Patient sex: M
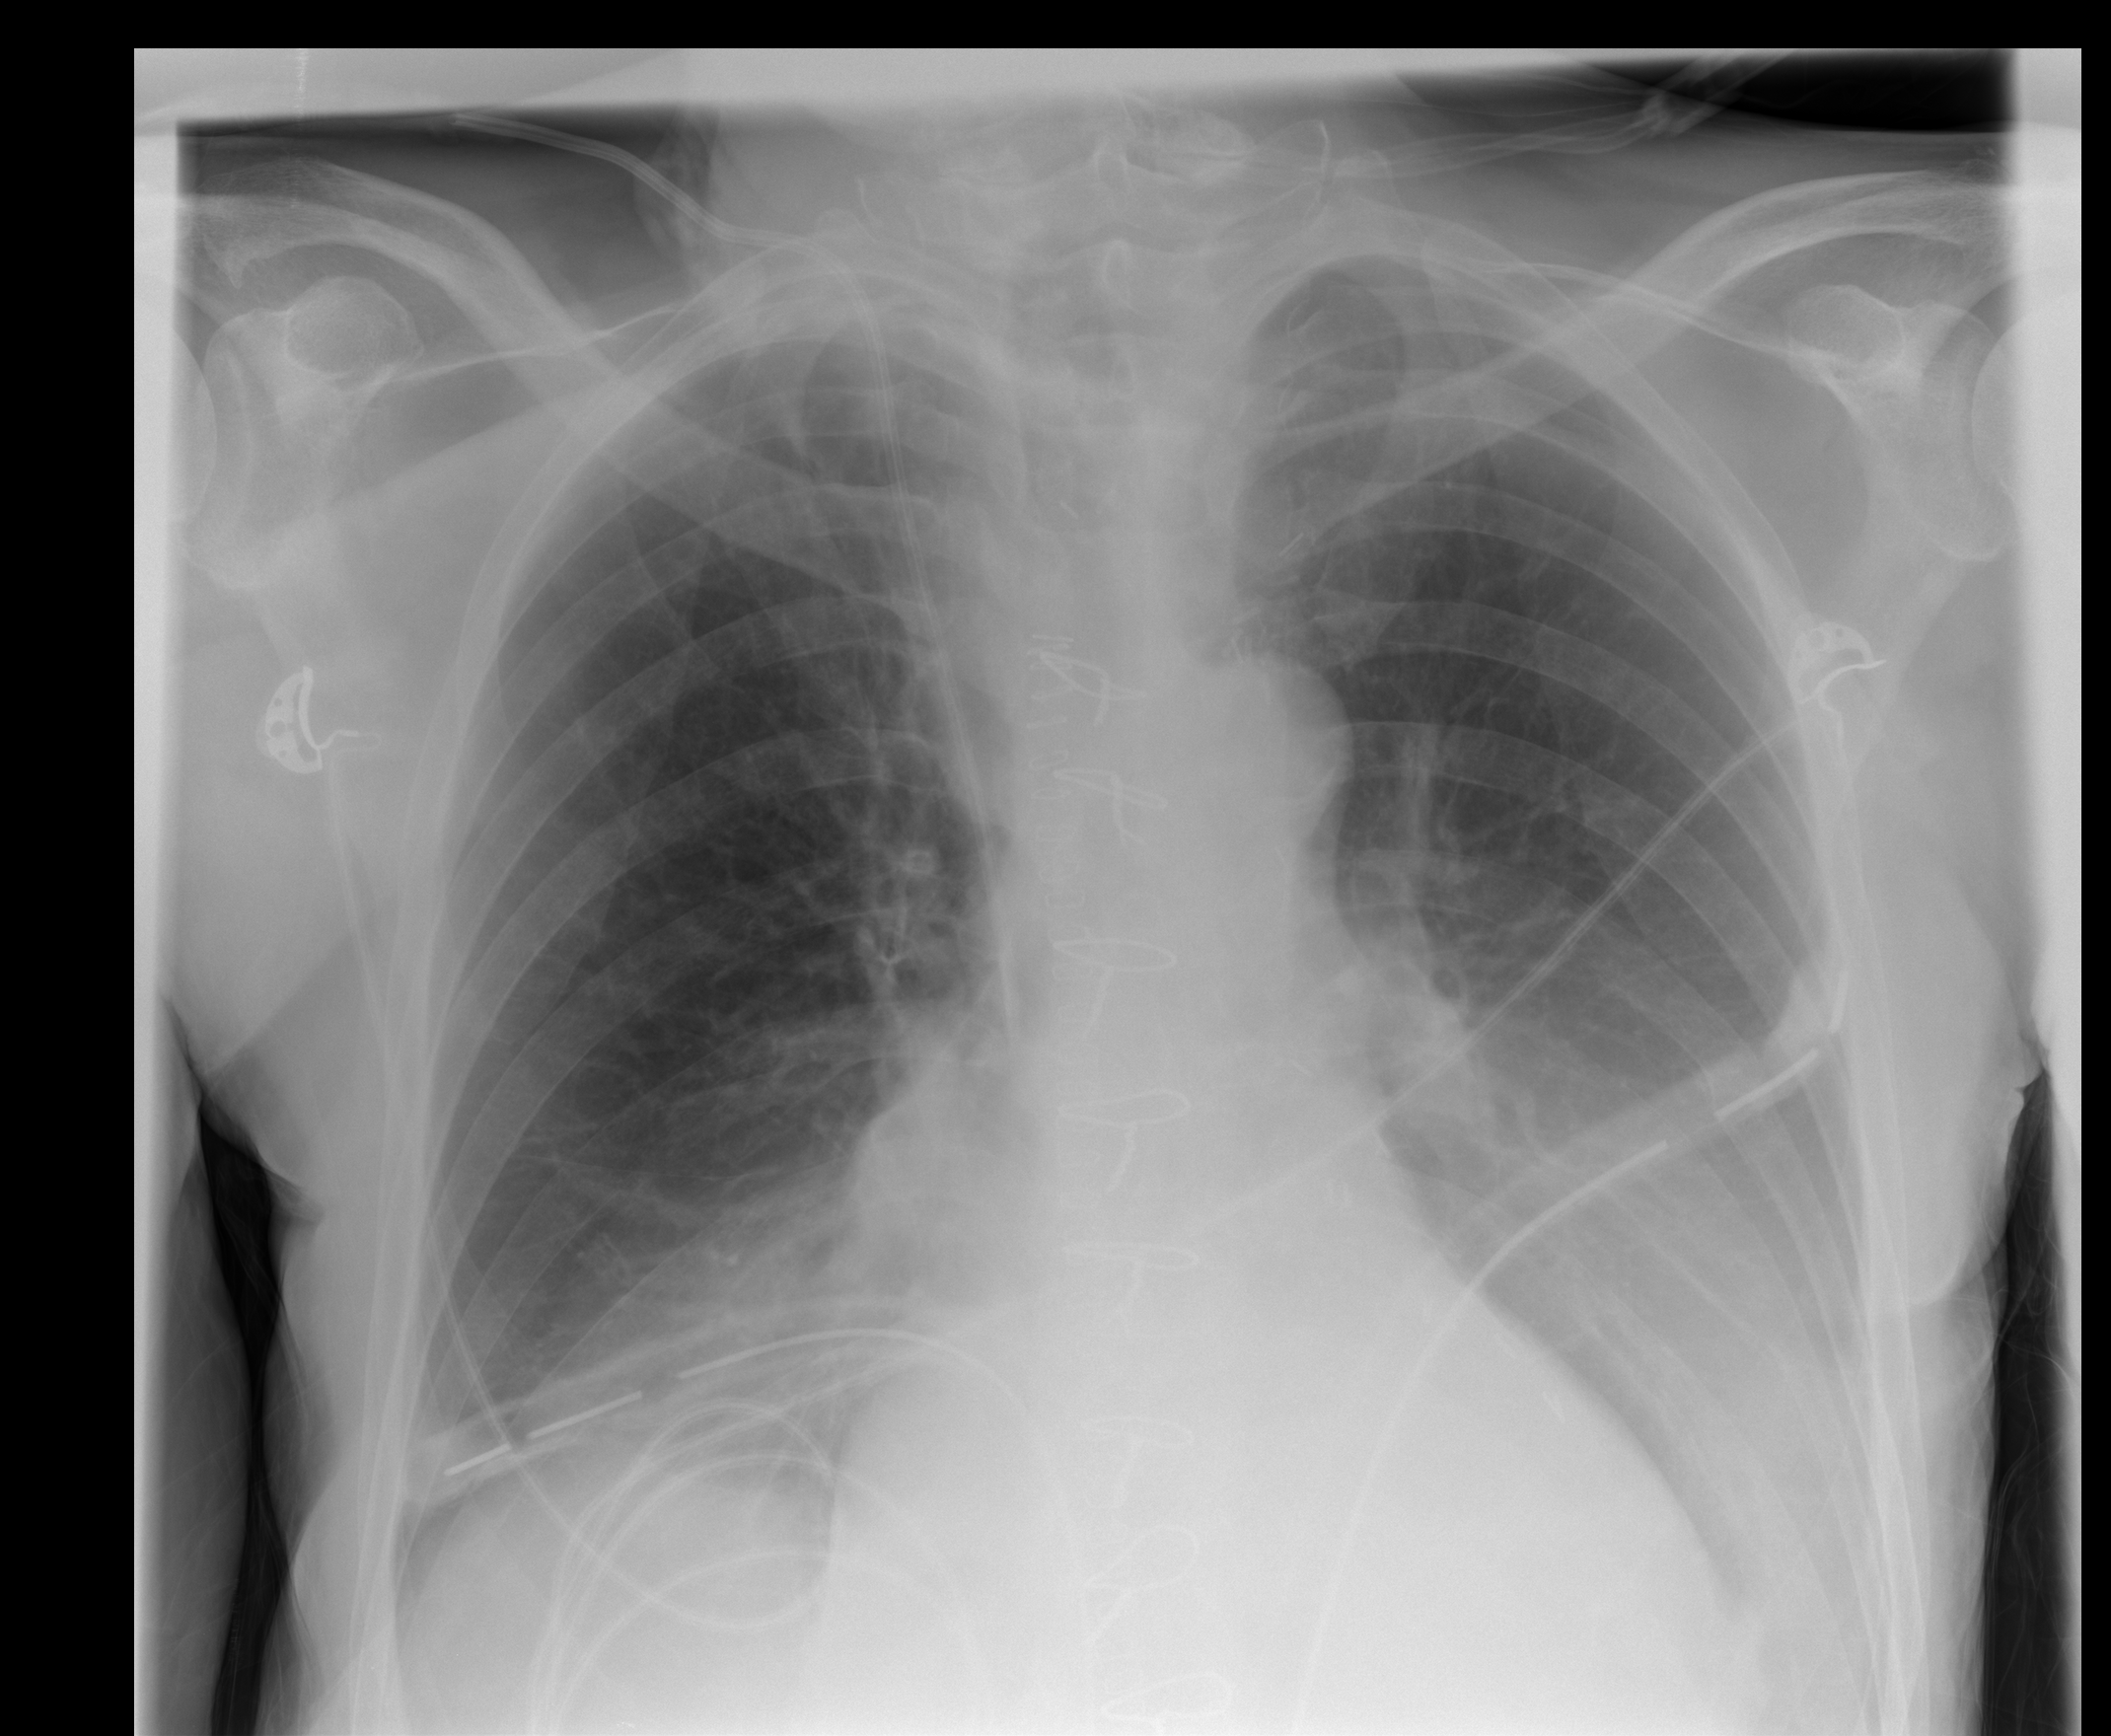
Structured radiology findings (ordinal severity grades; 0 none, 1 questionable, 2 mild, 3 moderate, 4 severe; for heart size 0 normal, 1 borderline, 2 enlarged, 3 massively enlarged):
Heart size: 0
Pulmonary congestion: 0
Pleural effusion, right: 0
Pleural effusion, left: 2
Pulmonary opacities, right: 0
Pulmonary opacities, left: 0
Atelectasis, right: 2
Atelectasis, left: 2